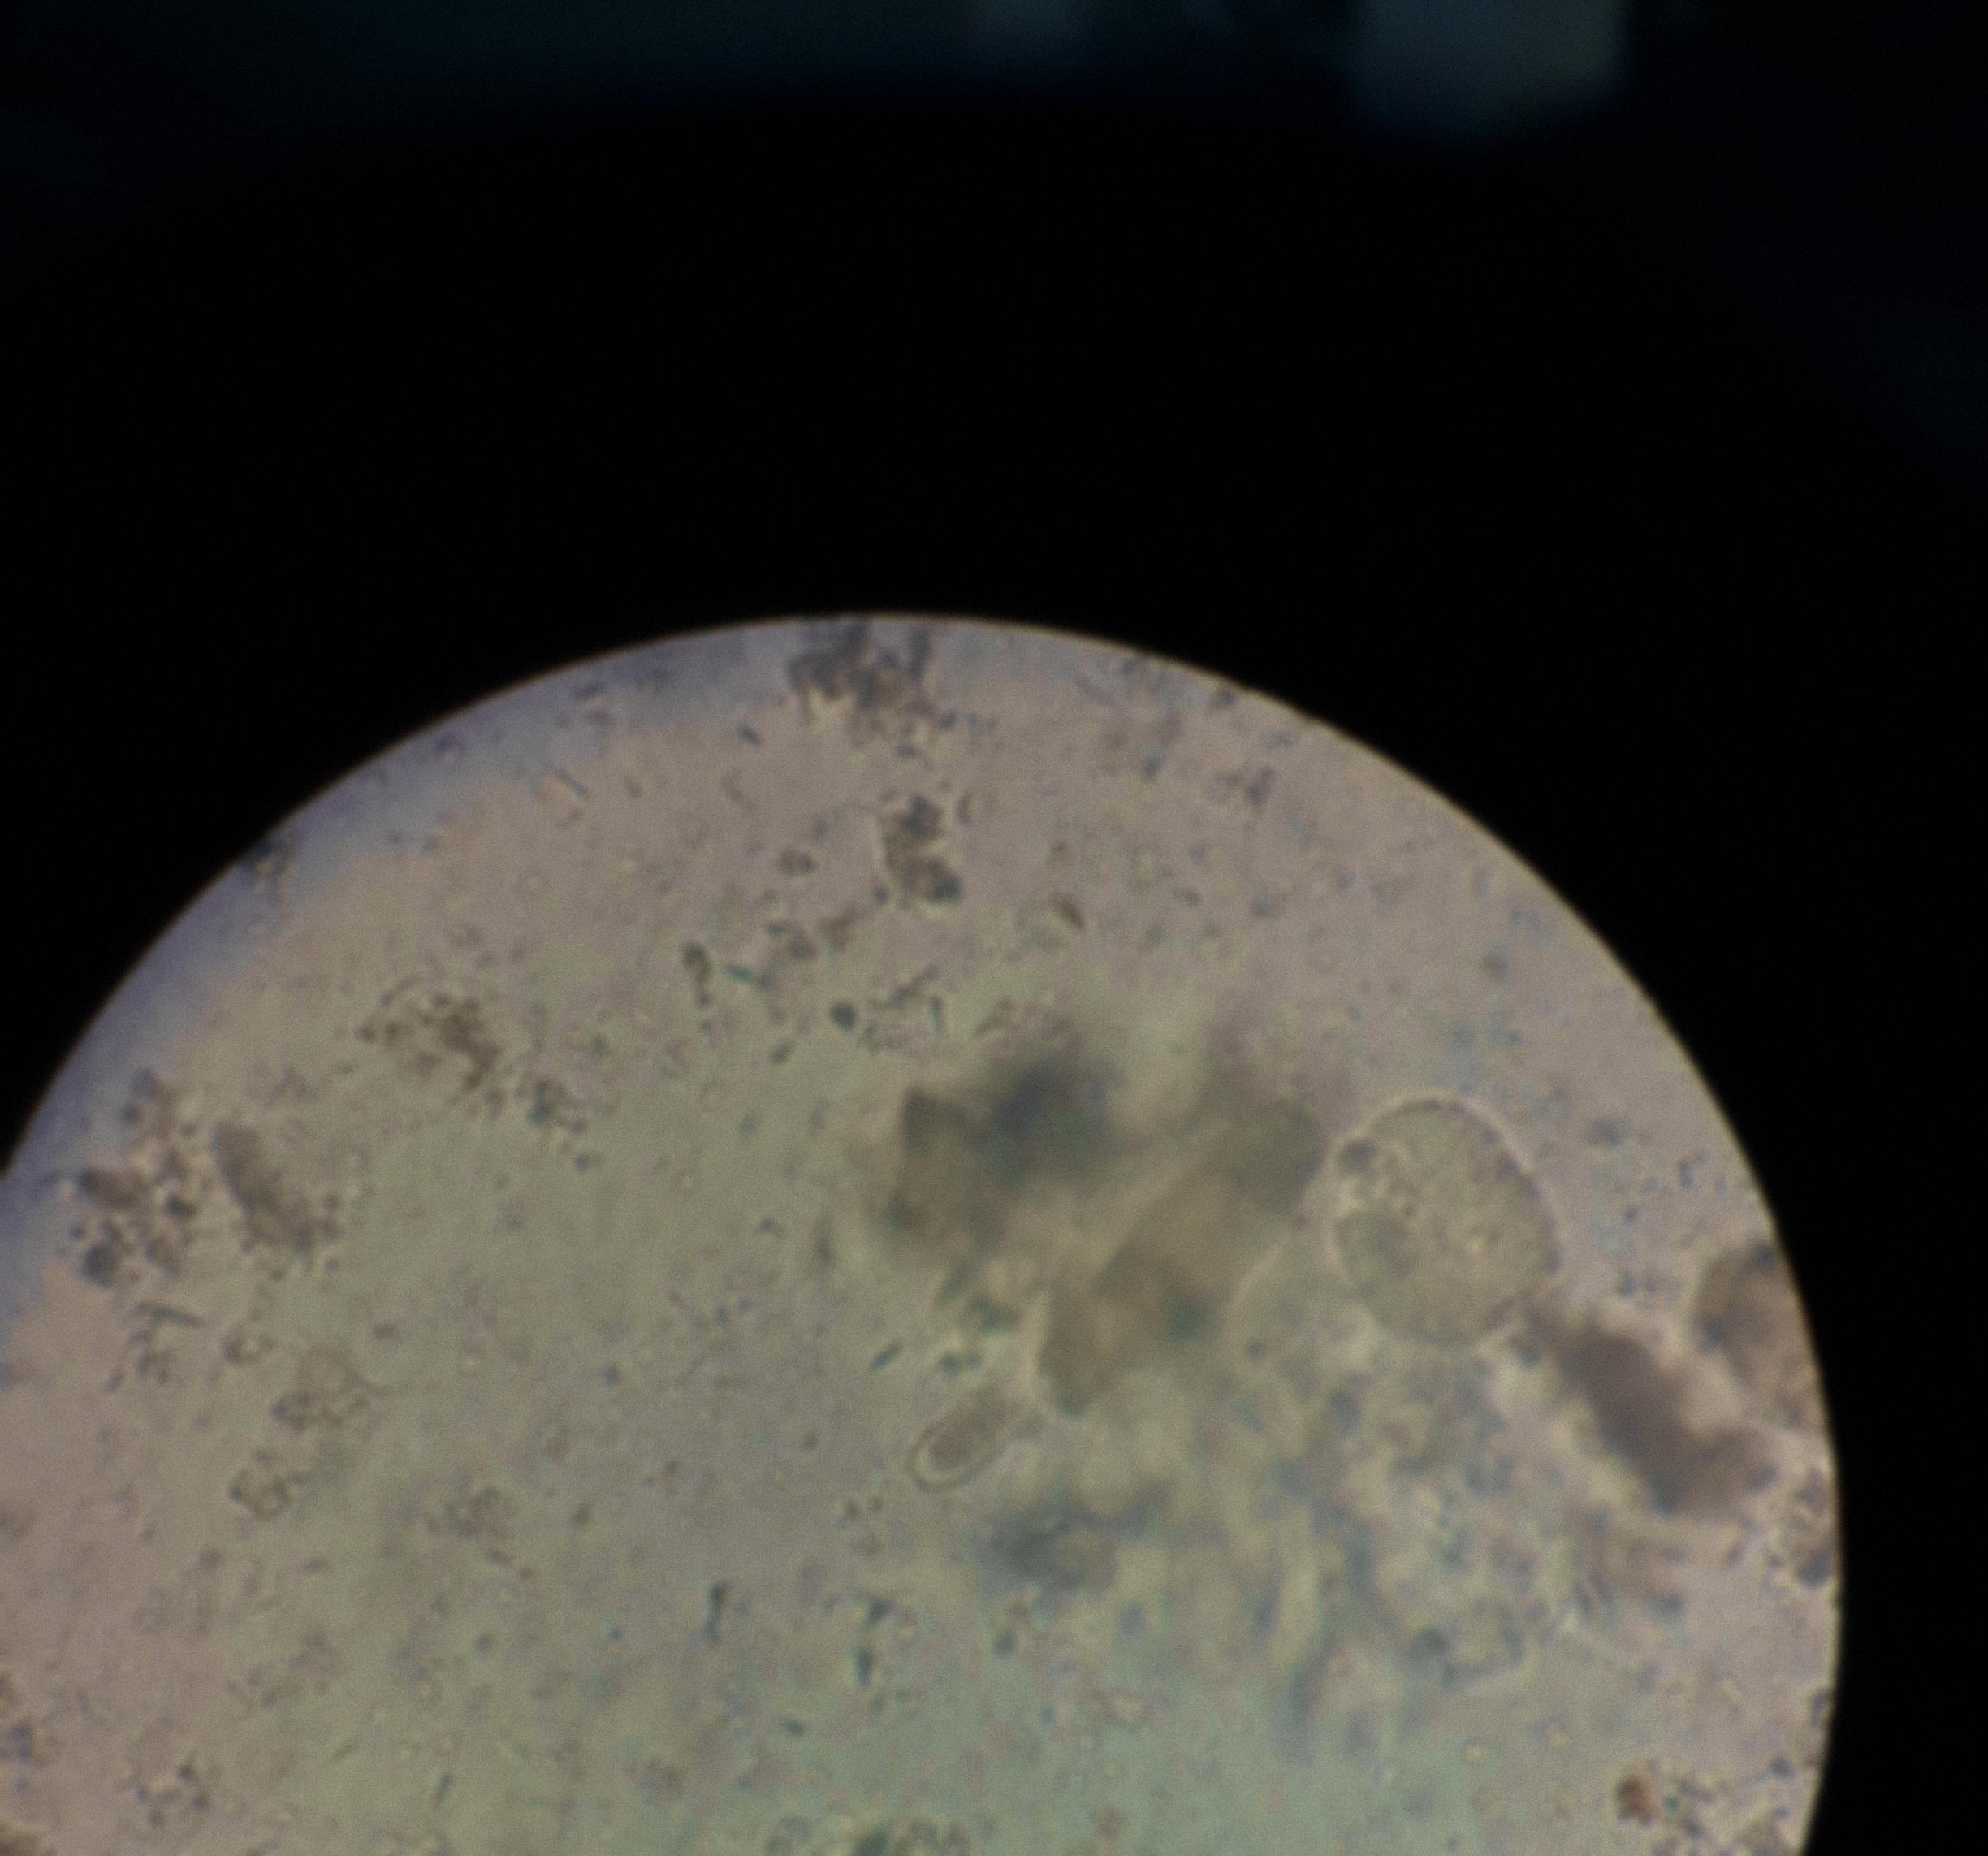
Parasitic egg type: Capillaria philippinensis